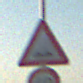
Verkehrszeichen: UnebeneFahrbahn
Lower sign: Geschwindigkeit40
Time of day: SunriseSunset
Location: Outdoor (Beach)
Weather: Clear
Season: NotSpecified
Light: Natural